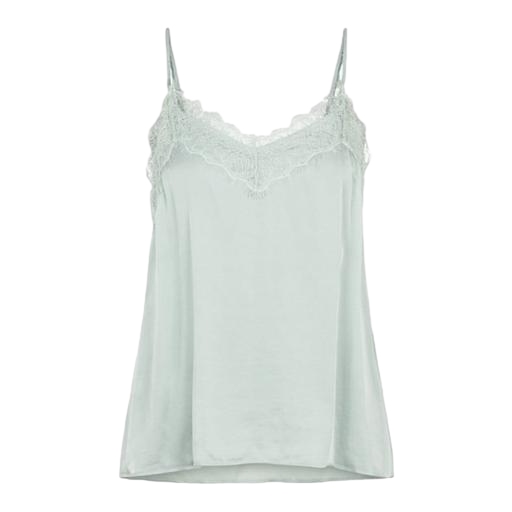
green women's cami, green layered lace-trim tank top, green lace-panel top, white background